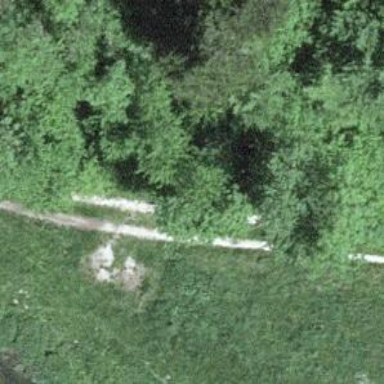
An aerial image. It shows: Track with grade 2 tracktype.